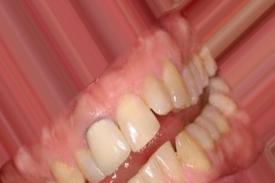
Condition: Tooth Discoloration